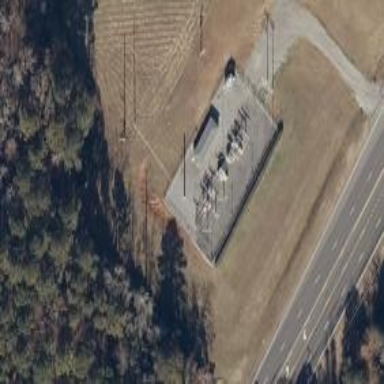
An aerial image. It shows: Distribution level power substation surrounded by fence.